Interaction volume radius: 5 \u00c5
Interaction volume height: 10 \u00c5
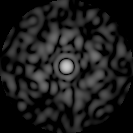
Disorder parameter: 0.7498